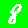
Digit: 8